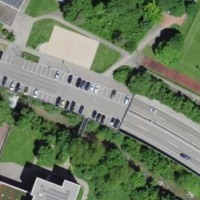
EUNIS habitat code: 57
Species observed at this site:
Milvus milvus